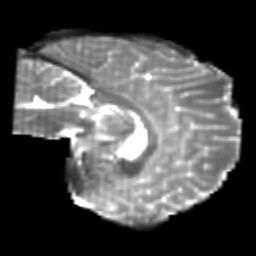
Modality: T2w
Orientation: sagittal
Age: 22
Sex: male
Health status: healthy
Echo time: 0.074 s